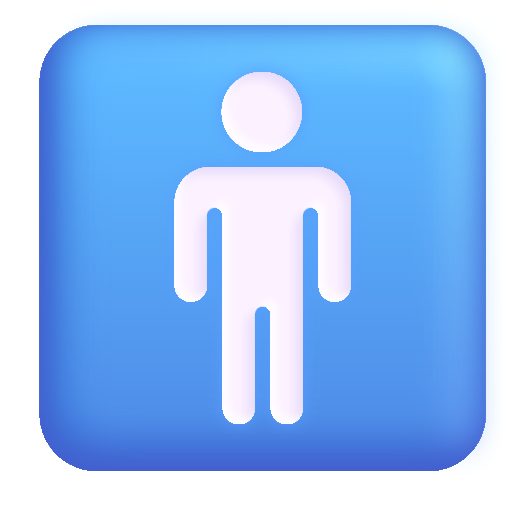
mens room color